Interaction volume radius: 10 \u00c5
Interaction volume height: 35 \u00c5
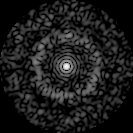
Disorder parameter: 0.8506